Aerial crown-view tile of a tropical tree (Barro Colorado Island, Panama), acquired 20240611:
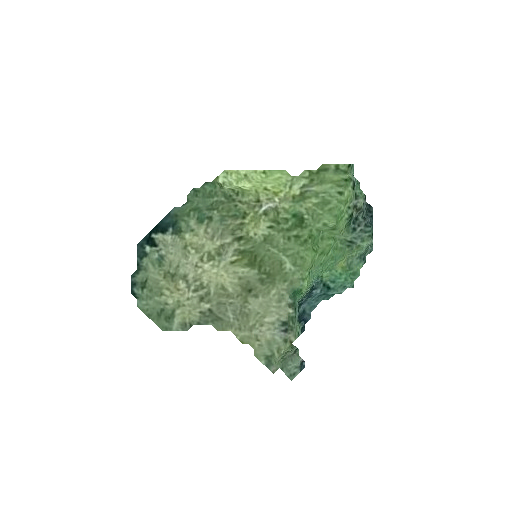
Species: Quararibea stenophylla
GBIF accepted scientific name: Quararibea stenophylla
Crown area: 51.705 m²